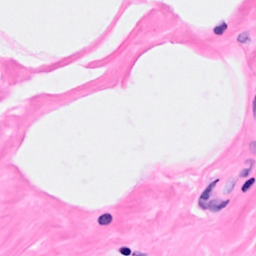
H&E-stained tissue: Breast